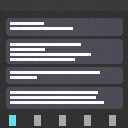
Screen state: on